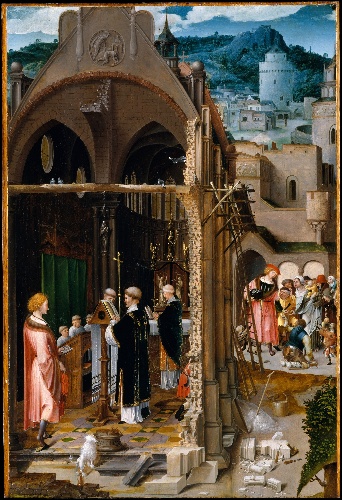
Title: A Sermon on Charity (possibly the Conversion of Saint Anthony)
Artist: Netherlandish (Antwerp Mannerist) Painter
Artist bio: ca. 1520–25
Object type: Painting
Classification: Paintings
Medium: Oil on wood
Dimensions: 33 1/2 x 23 in. (85.1 x 58.4 cm)
Department: European Paintings
Credit line: Rogers Fund, 1908
Accession year: 1908
Repository: Metropolitan Museum of Art, New York, NY
Tags: Churches|Men|Women|Reading|Saint Anthony|Interiors|Children|Dogs